Question: I have this query in Sql 2012:
> SELECT Id, Periodo, Due, Paid, Balance, Expenses, Notes, Completato,
Data_pag, Ritardo FROM dbo.affitto_sa
Which working fine and returns the data as per top part of the picture:

I am now trying to replace null values in the column Data_pag with the system date(now).
I have tried this query which returns the data in the bottom part of the picture:
> SELECT Id, Periodo, Due, Paid, Balance, Expenses, Notes, Completato,
ISNULL(Data_pag, SYSDATETIME()), Ritardo FROM dbo.affitto_sa
The problem I am experiencing is that the column name "Data_pag" disappears and even if the null value is correctly replaced, the value in column "Ritardo" is not calculated. This column "Ritado" has the following computed formula "(datediff(day,[Data_pag],[Periodo]))" and is set to persistent.
How can I solve the two problems: Column name and get the result of the expression computed?
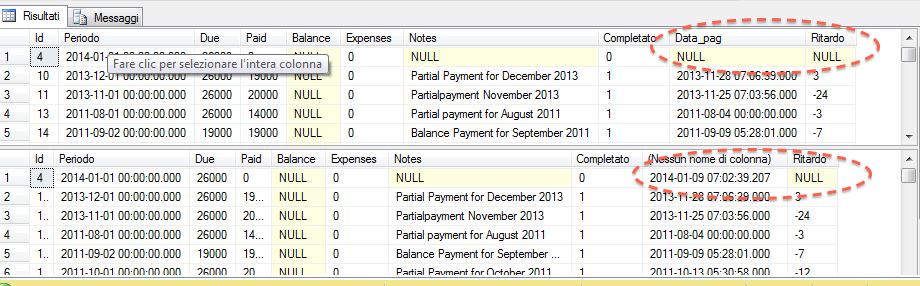
Answer: You need to use 'alias'
'''
SELECT Id, Periodo, Due, Paid, Balance,
Expenses, Notes, Completato, ISNULL(Data_pag, SYSDATETIME()) as Data_pag,
datediff(day,isnull(Data_pag,SYSDATETIME()),Periodo) as Ritardo
FROM dbo.affitto_sa
'''
You cannot reference a computer column in the same query. Either use a derived query or just use the same computed expresion for your other column
'''
datediff(day,isnull(Data_pag,SYSDATETIME()),periodo)
'''
or
'''
Select a.*,
datediff(day,Data_pag,Periodo) as Ritardo
from
(
SELECT Id, Periodo, Due, Paid, Balance,
Expenses, Notes, Completato, ISNULL(Data_pag, SYSDATETIME()) as Data_pag,
Ritardo
FROM dbo.affitto_sa
)a
'''